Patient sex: F
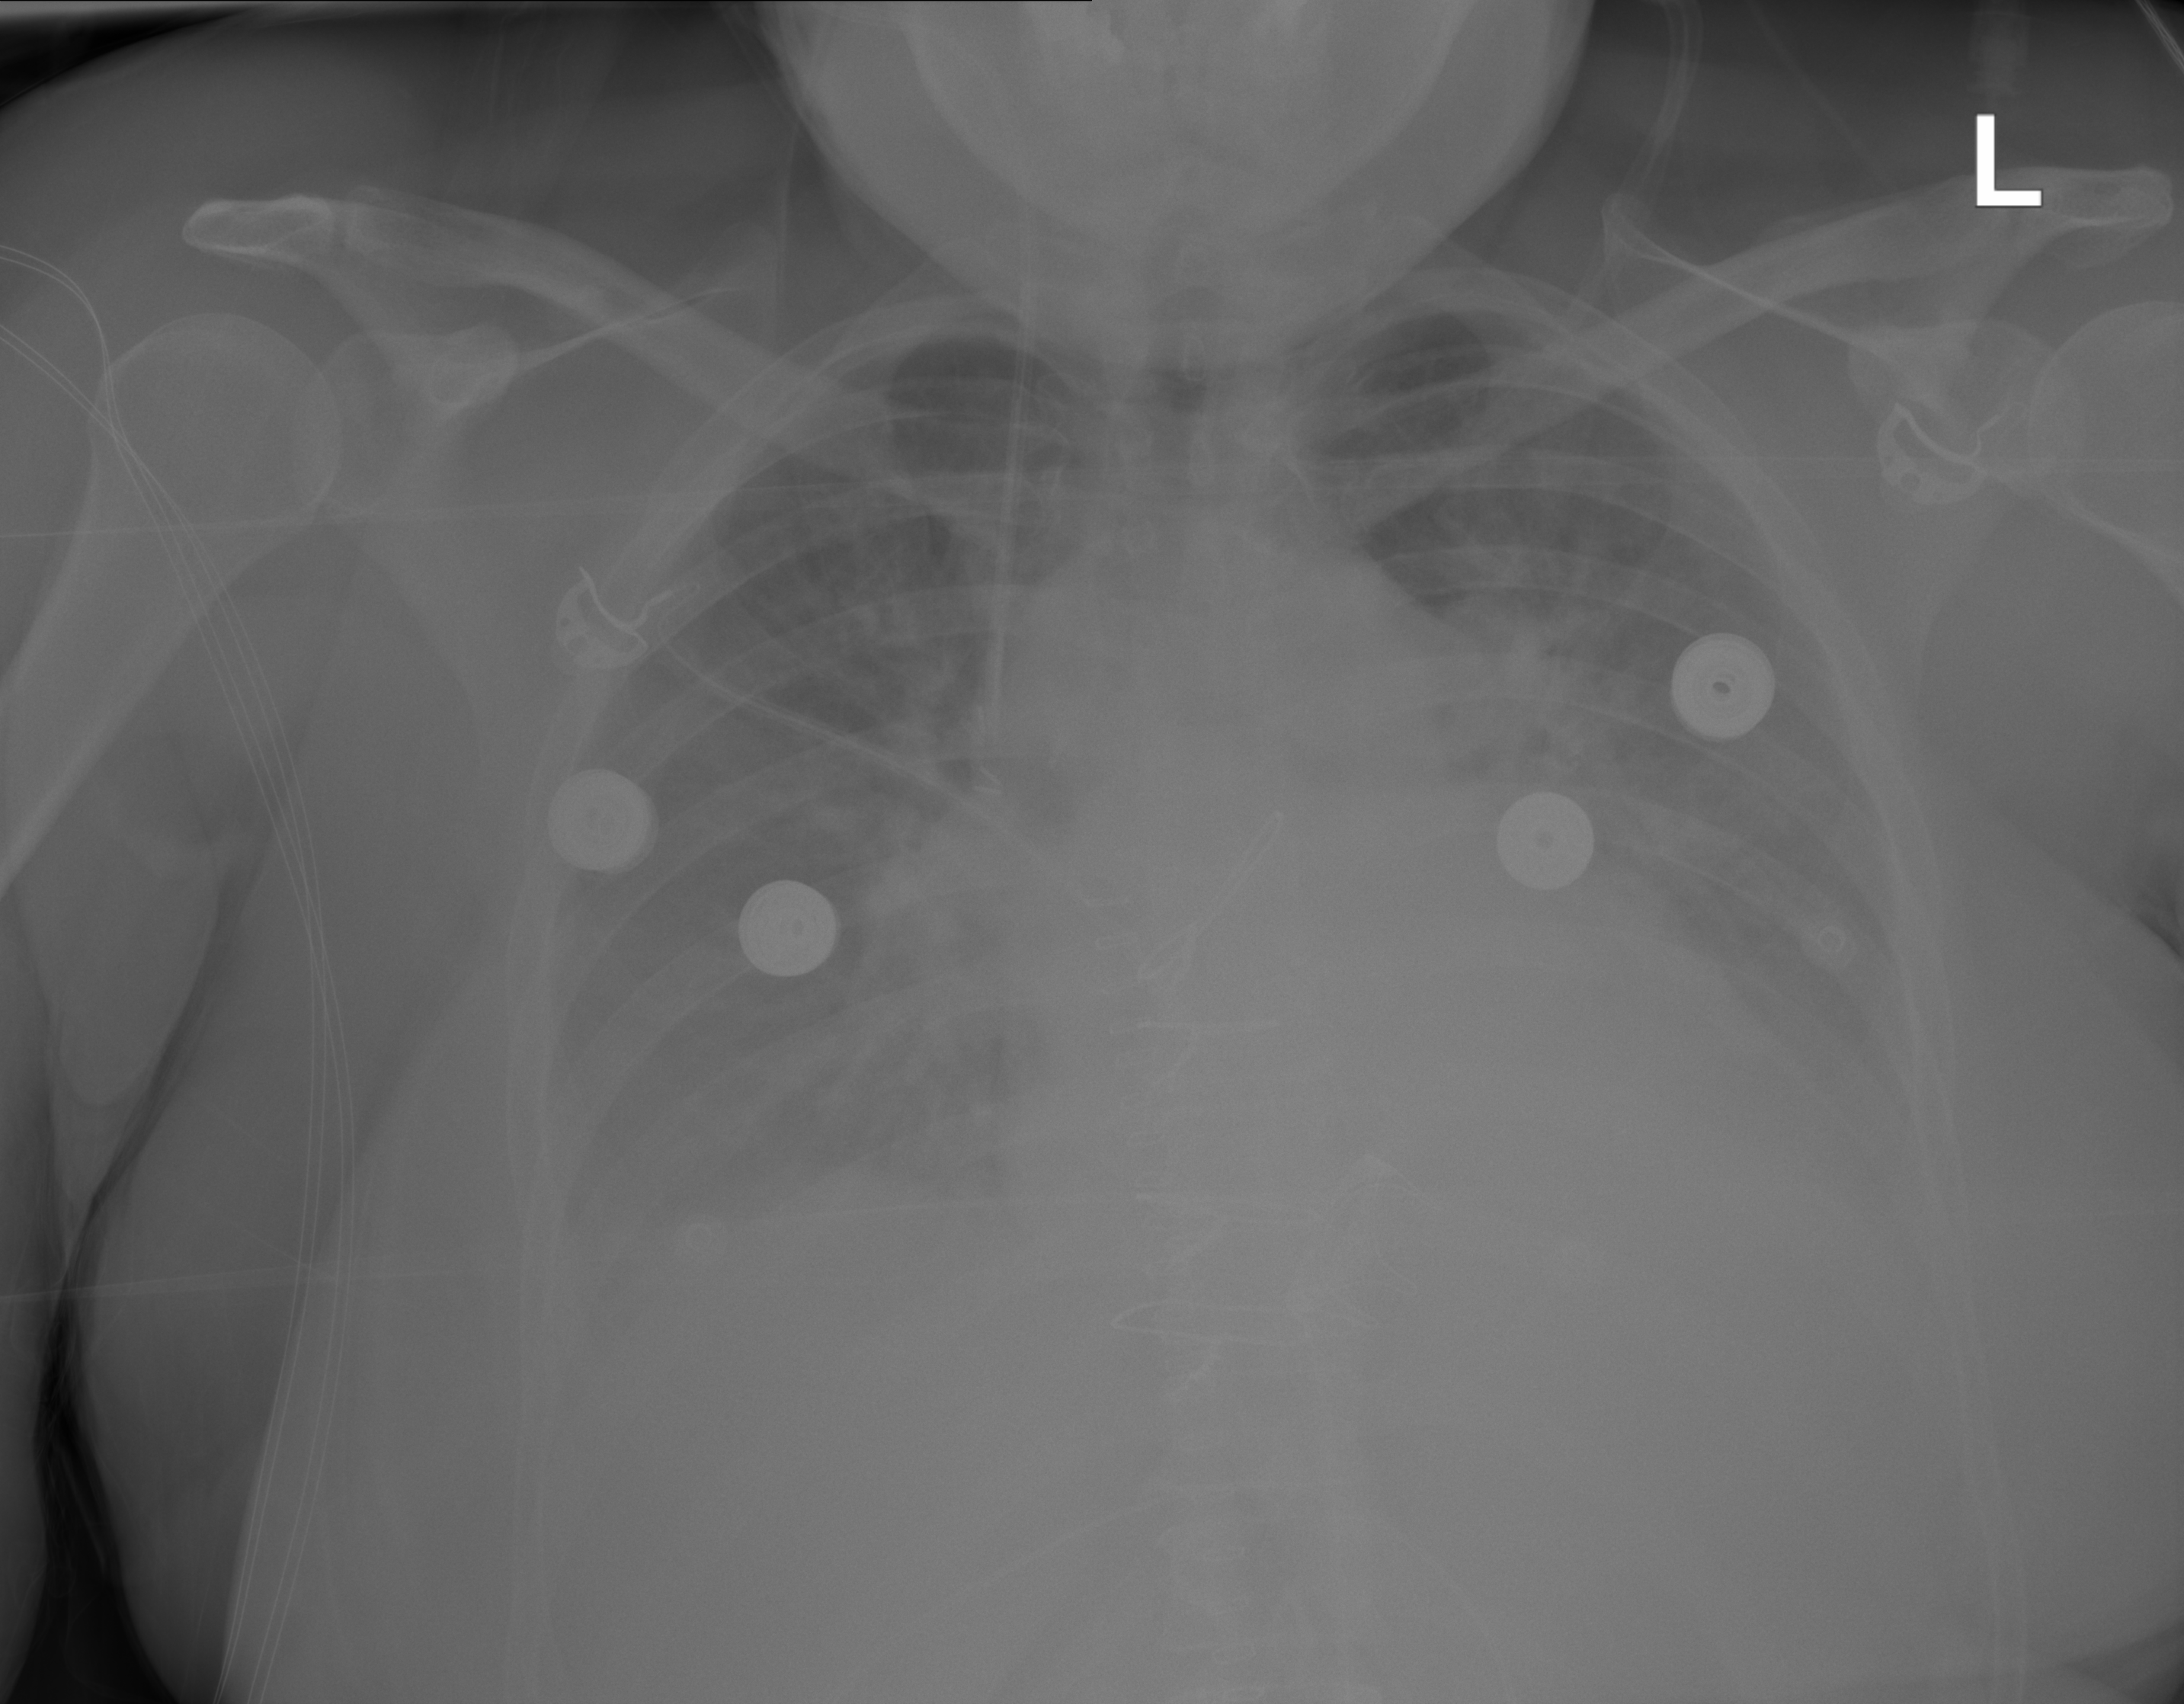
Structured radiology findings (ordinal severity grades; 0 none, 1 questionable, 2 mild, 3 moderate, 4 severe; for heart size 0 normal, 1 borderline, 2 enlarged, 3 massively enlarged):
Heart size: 2
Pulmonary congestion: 2
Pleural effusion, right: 2
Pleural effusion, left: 3
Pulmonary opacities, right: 0
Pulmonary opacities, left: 0
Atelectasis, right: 2
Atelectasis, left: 2